Can you highlight the differences in these two pictures?
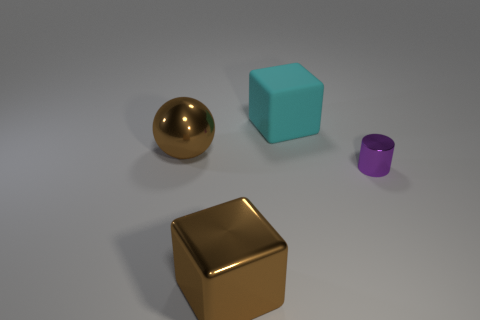
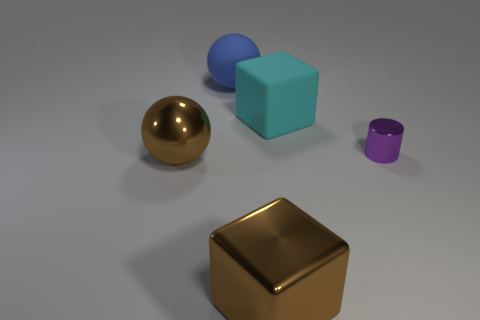
the blue sphere has been newly placed
the large blue object has appeared
the large blue rubber sphere behind the big cyan cube has appeared
the blue matte object has been added
the big blue matte ball that is left of the cyan thing has appeared